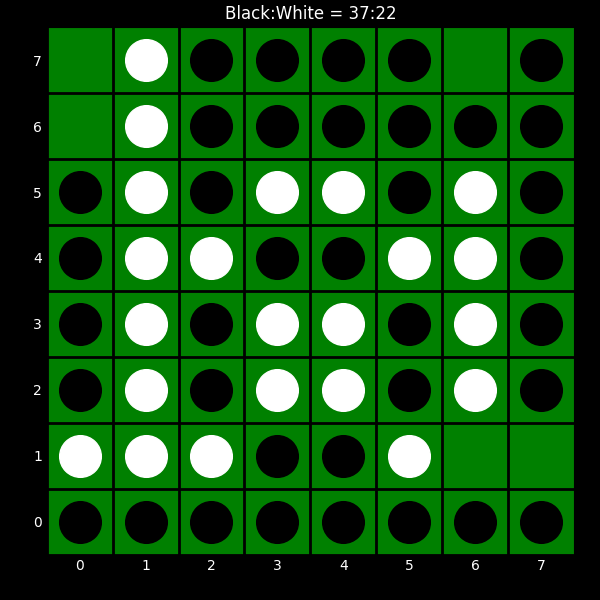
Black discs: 37
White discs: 22